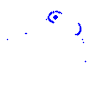
Particle: proton